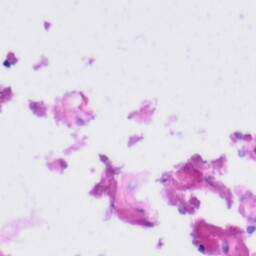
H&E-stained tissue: Tonsil